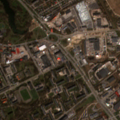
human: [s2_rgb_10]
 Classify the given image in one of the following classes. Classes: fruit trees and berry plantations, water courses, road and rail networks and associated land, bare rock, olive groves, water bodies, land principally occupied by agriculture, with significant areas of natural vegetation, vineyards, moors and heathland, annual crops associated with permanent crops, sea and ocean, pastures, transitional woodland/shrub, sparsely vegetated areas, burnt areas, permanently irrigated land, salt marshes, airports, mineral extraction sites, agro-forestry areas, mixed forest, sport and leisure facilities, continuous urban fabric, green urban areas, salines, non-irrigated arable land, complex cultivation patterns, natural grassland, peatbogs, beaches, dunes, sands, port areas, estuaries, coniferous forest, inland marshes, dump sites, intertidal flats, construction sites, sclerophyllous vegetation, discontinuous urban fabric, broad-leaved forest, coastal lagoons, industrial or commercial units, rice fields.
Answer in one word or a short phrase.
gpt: discontinuous urban fabric, industrial or commercial units, green urban areas, pastures